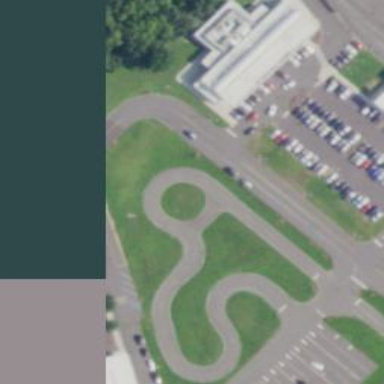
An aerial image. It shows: Track in leisure land.